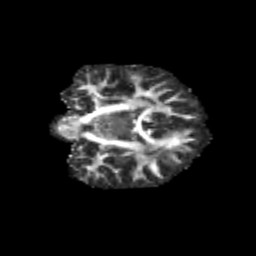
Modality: FA
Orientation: coronal
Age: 10
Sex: female
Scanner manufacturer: siemens
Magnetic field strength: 3 T
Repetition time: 3.8 s
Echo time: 0.07 s